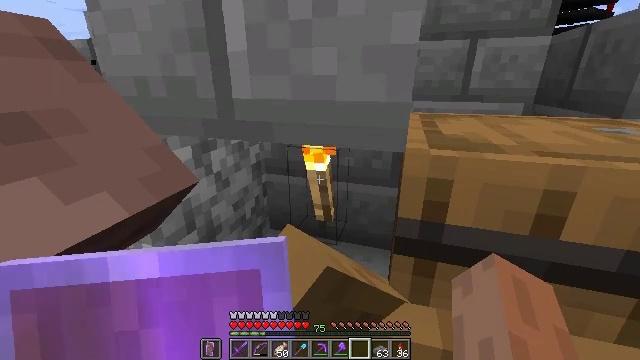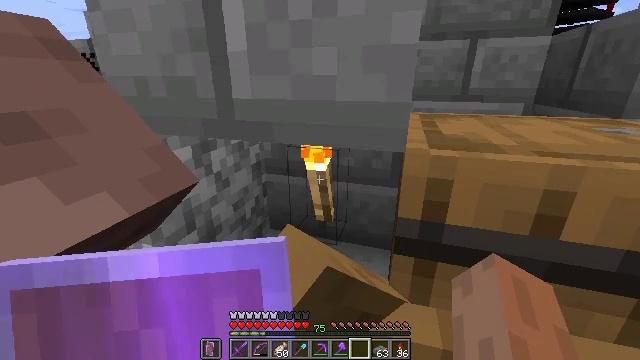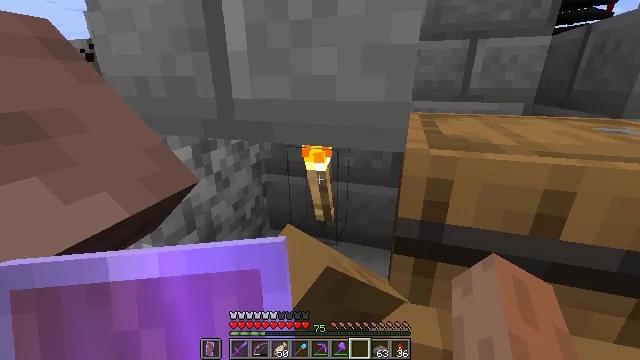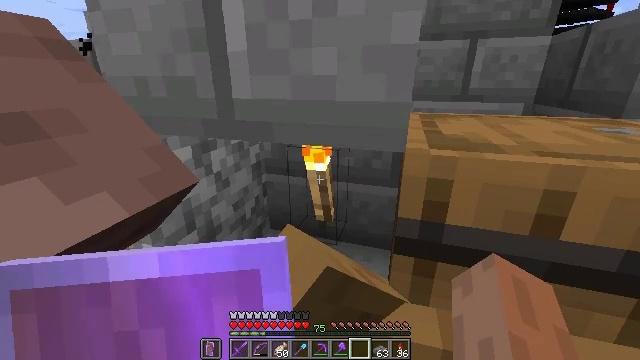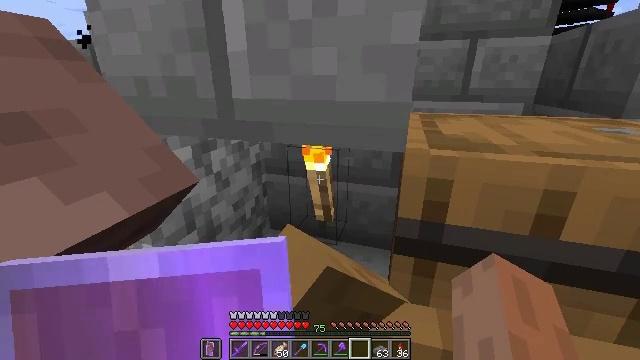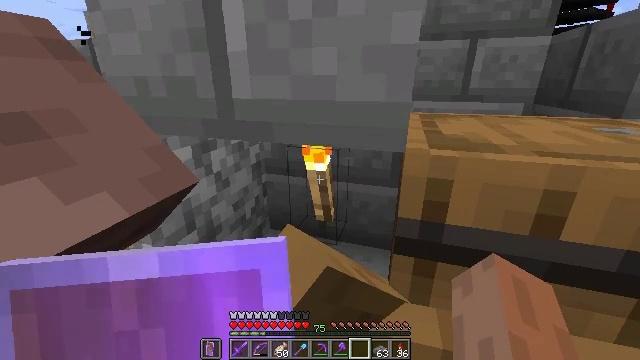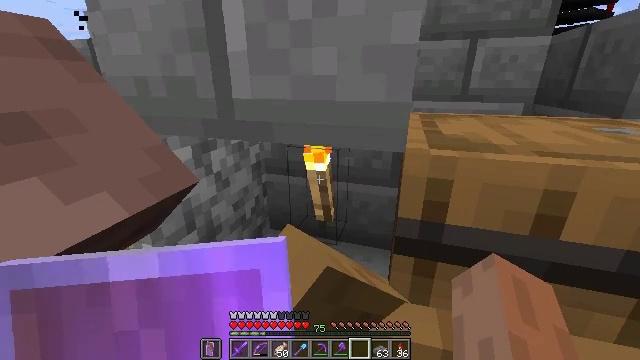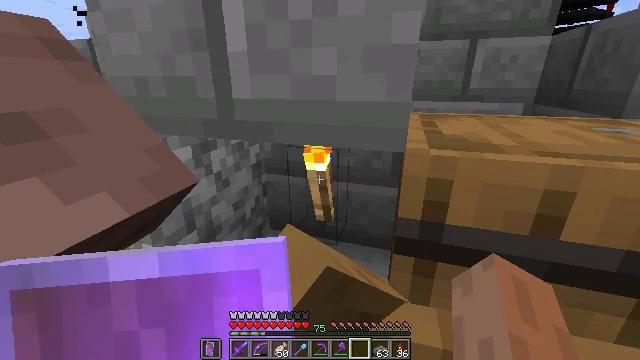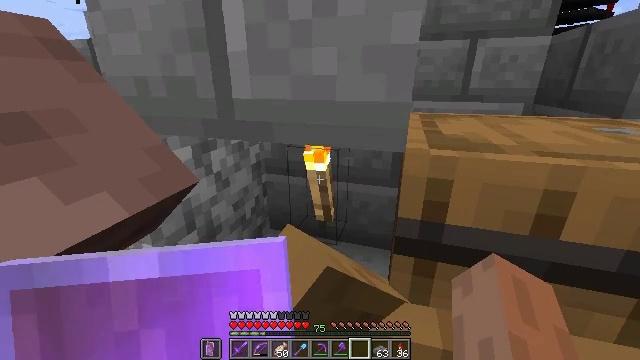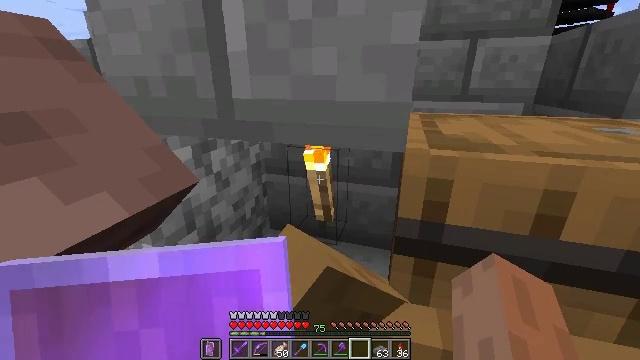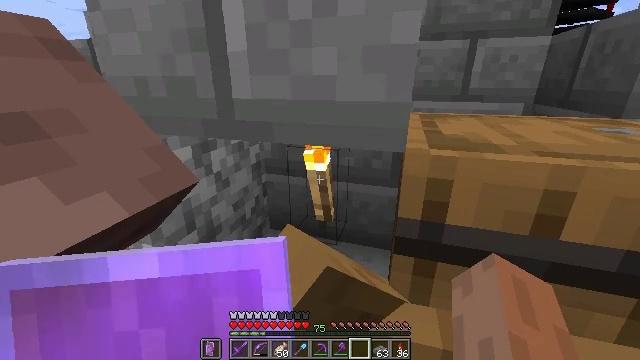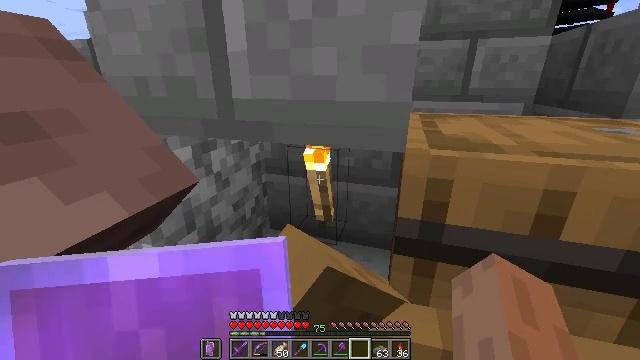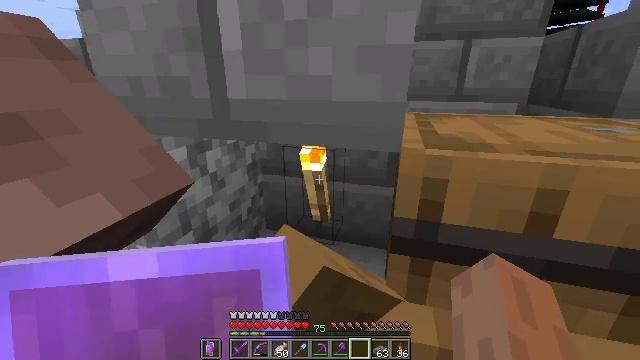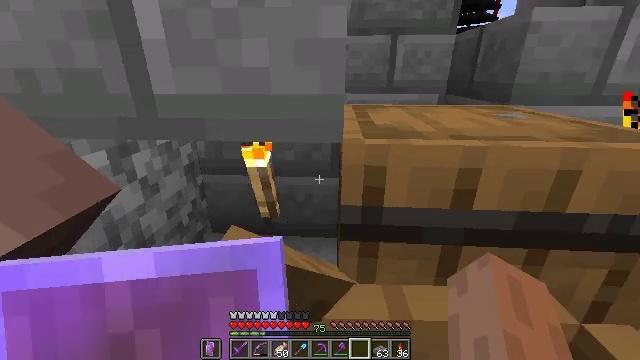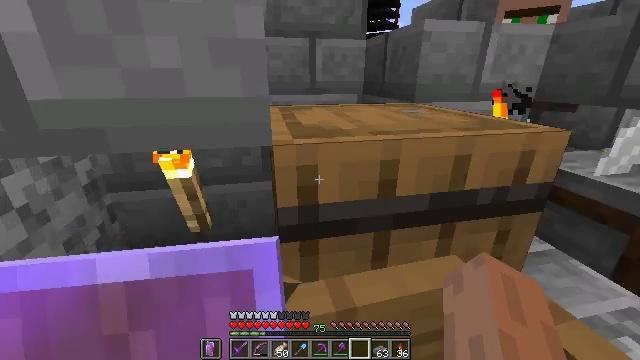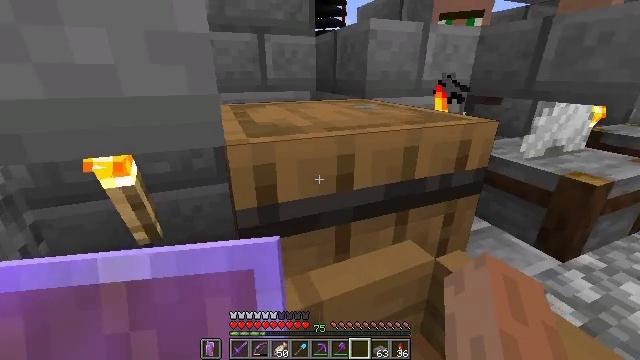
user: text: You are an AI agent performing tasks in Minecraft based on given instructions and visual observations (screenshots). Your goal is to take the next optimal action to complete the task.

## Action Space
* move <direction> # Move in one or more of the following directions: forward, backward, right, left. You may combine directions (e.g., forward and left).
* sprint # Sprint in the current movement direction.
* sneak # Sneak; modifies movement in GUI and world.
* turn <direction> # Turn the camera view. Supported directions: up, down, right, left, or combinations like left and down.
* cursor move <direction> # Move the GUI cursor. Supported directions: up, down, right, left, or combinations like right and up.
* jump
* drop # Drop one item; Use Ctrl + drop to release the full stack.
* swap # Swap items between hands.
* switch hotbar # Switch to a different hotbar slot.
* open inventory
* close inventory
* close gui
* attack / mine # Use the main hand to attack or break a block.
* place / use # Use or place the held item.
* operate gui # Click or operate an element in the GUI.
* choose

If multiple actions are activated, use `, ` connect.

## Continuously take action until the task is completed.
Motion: motion action
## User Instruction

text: Smash the barrel to get its contents.
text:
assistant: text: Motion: no_op
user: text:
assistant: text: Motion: no_op
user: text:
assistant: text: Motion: no_op
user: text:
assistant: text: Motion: no_op
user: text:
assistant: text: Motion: no_op
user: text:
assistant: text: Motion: no_op
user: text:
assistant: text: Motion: no_op
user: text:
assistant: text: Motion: no_op
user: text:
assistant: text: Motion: no_op
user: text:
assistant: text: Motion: no_op
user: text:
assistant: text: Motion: no_op
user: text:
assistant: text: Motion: no_op
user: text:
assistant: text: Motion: turn right and down
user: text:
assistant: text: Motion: turn right
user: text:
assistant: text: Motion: turn right
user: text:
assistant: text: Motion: turn right
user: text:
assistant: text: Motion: turn right and down
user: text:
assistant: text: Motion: turn right and down
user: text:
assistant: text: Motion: no_op
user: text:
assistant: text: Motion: no_op
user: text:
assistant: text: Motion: no_op
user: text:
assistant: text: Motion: no_op
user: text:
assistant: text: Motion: no_op
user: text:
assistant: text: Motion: no_op
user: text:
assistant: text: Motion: no_op
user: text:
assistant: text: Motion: no_op
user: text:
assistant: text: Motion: no_op
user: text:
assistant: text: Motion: no_op
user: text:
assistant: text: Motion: no_op
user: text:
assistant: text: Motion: no_op